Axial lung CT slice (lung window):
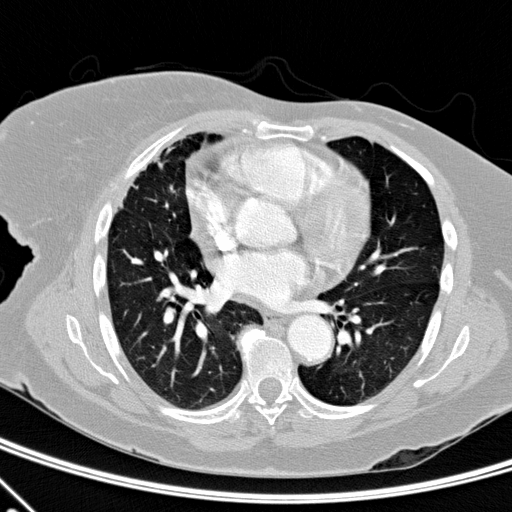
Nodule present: no